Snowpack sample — Buffalo Mountain, Silverthorne, Colorado, USA (1/25/25, 10:11 AM MST)
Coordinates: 39.6222, -106.1139
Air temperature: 22 °F
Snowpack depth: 110 cm
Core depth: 30 cm
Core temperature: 42.8 °F
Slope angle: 12°, slope face: 102°
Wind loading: high
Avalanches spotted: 0
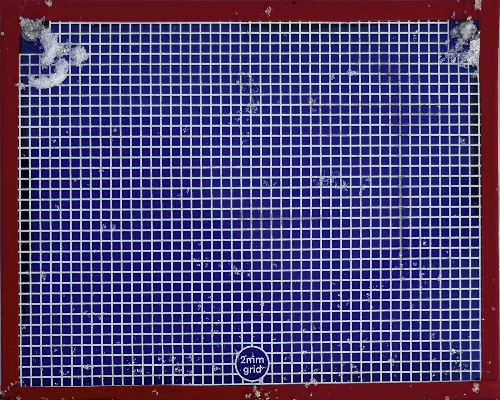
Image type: profile
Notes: No avalanches nearby, collected on the outskirts of a fire break 15 meters from the treeline, on way to Buffalo and Red Mountain